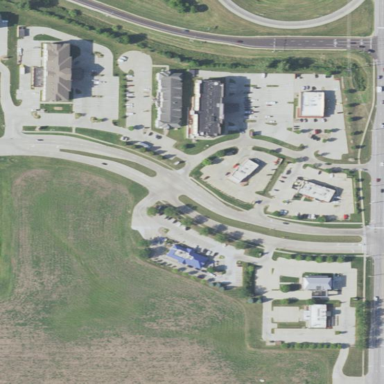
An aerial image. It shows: Retail area.